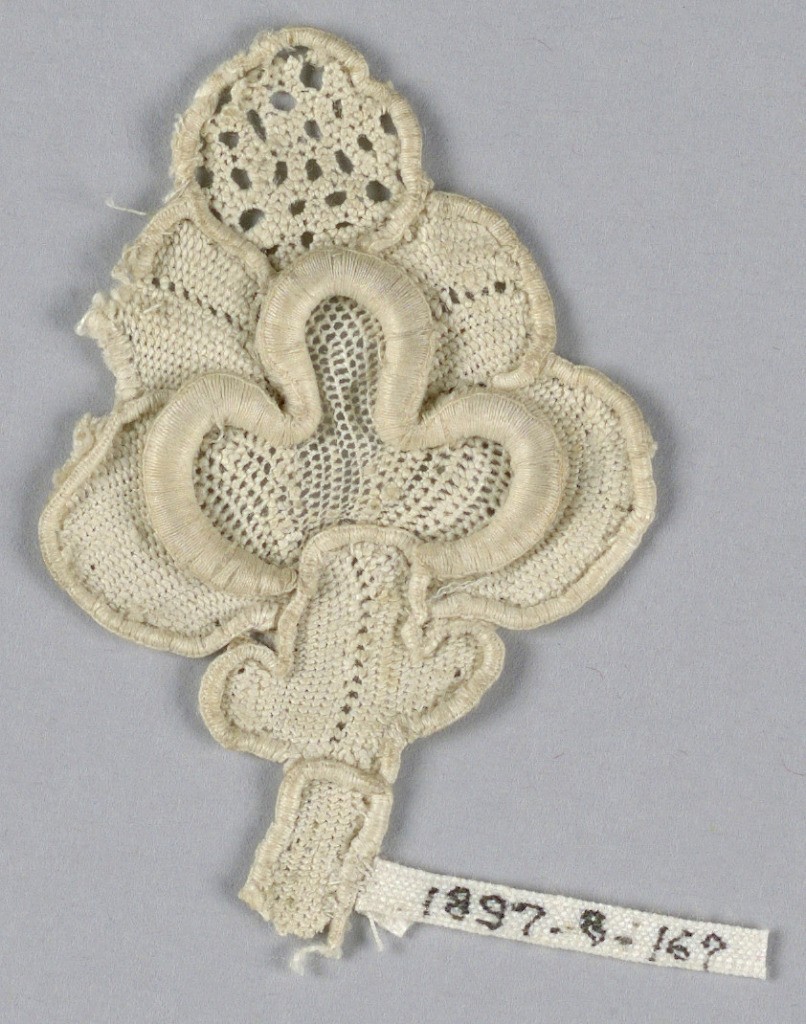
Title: Fragment
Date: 17th century
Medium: linen Technique: needle lace
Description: Fragment of raised lace with a highly conventionalized design of a pomegranate bud with an openwork tip.